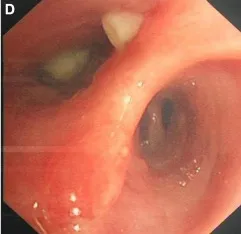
A series of bronchoscopy images. , the secondary bronchoscopy images (D) The medial and lateral segments of the RML were blocked by purulent yellow secretions.
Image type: endoscopy (airway_endoscopy)